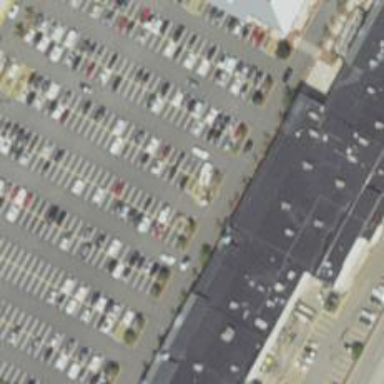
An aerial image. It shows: Parking space.